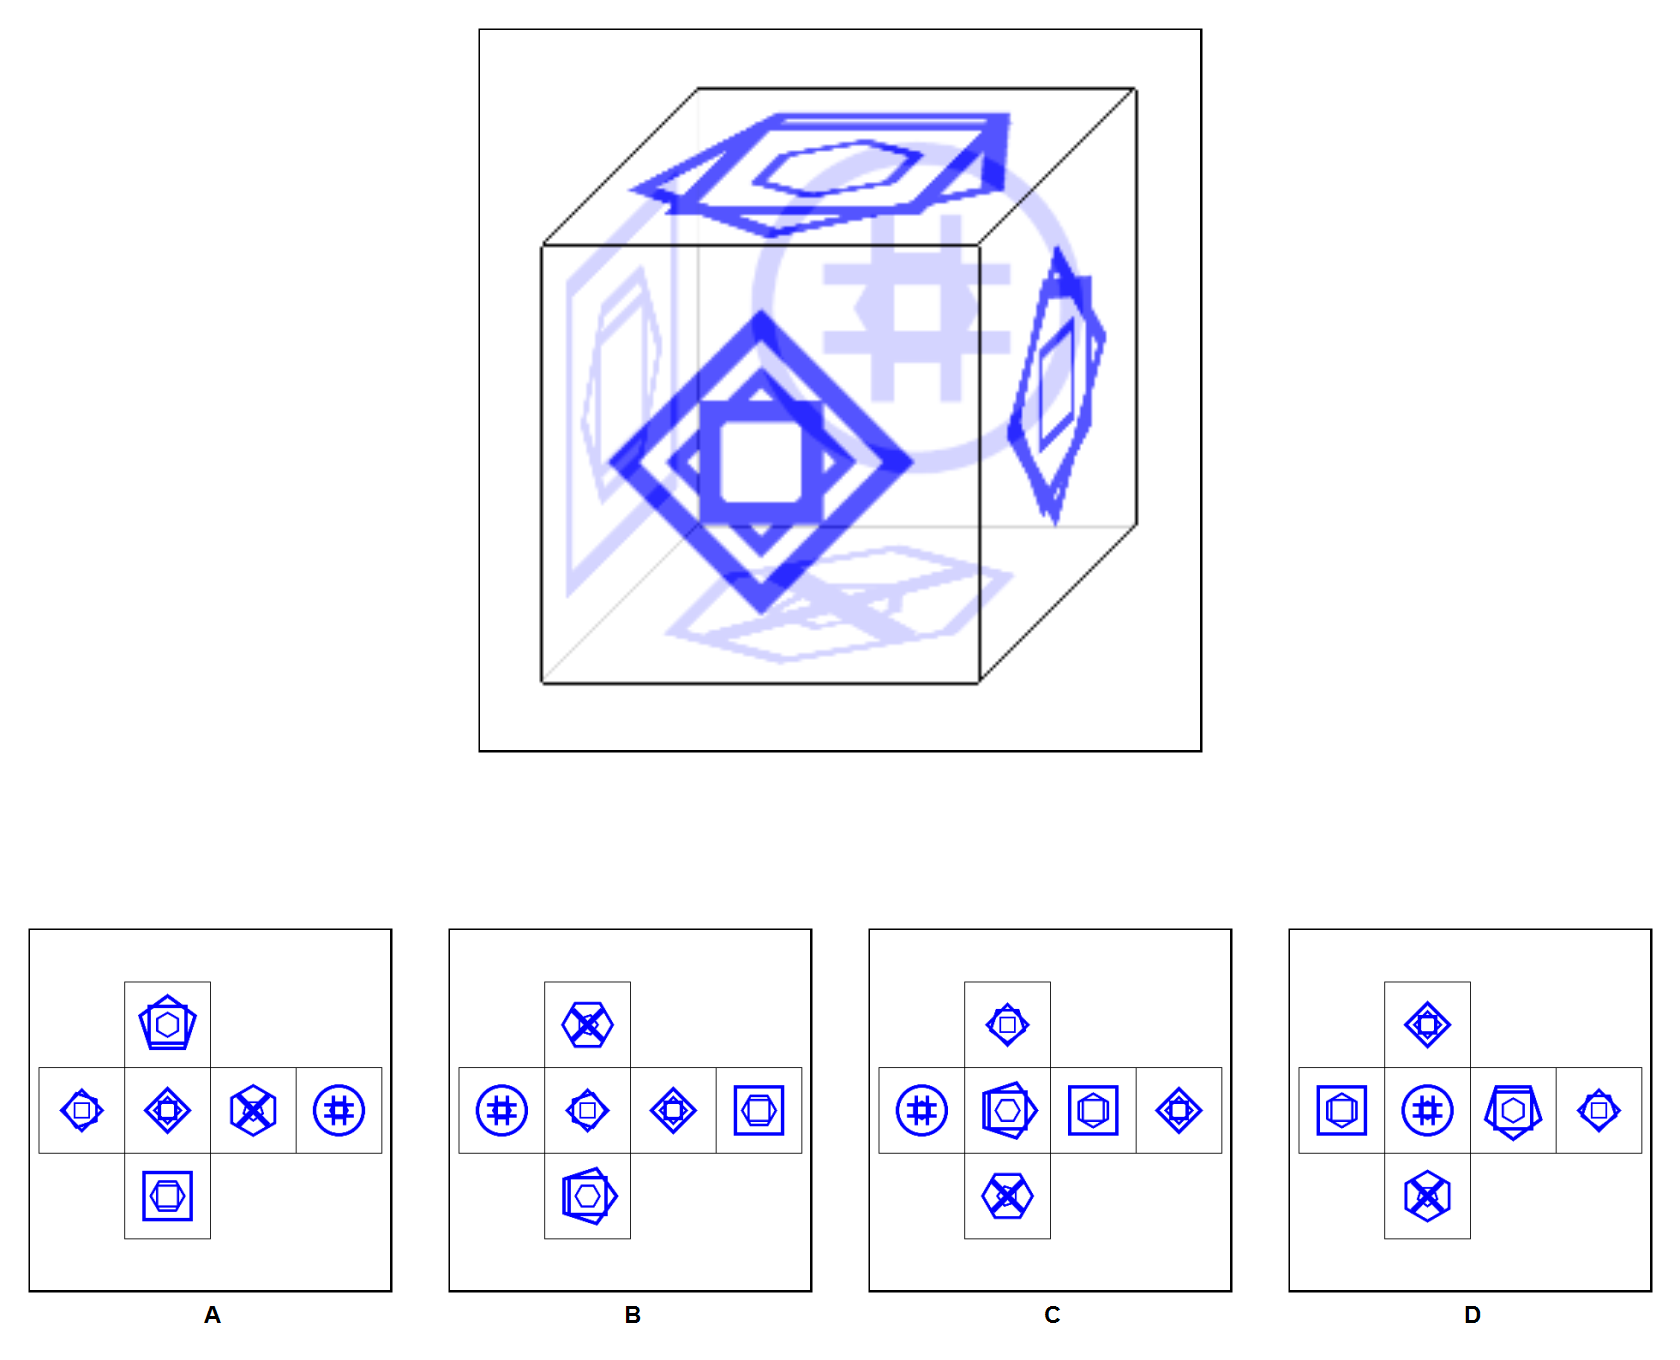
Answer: B